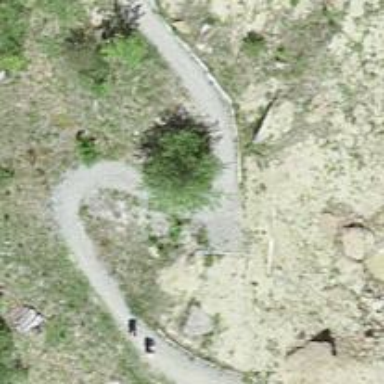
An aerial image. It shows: Path.